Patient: sex M, age 66
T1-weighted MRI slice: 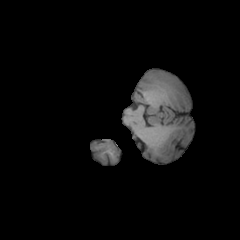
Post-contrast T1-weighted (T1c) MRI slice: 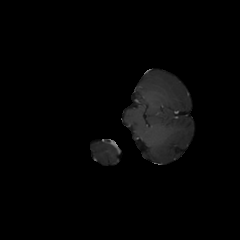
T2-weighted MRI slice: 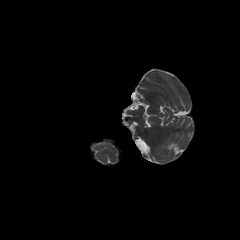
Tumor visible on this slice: no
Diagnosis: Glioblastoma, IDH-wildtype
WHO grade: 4